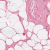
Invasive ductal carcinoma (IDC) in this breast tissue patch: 0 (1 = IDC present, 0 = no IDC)